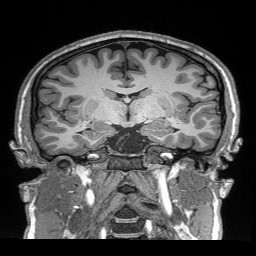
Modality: T1w
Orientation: sagittal